Aerial crown-view tile of a tropical tree (Barro Colorado Island, Panama), acquired 20250317:
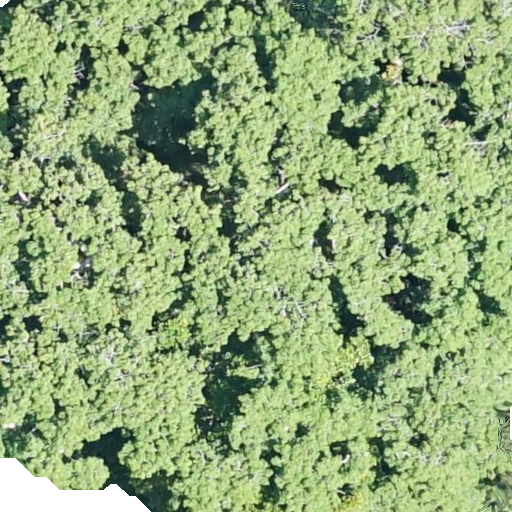
Species: Ceiba pentandra
GBIF accepted scientific name: Ceiba pentandra
Crown area: 689.109 m²